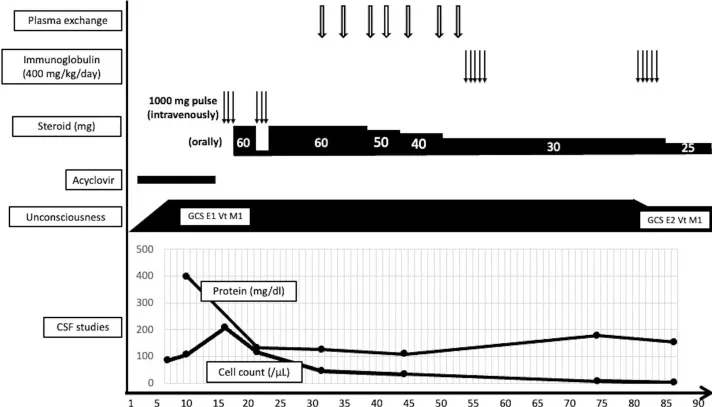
Clinical course of the present case.
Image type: pathology (methylene_blue)